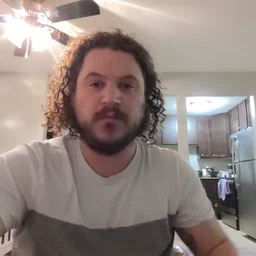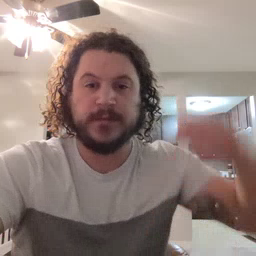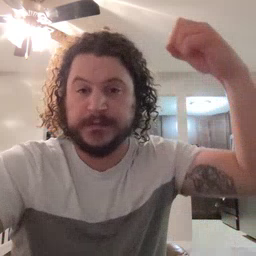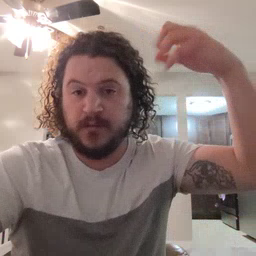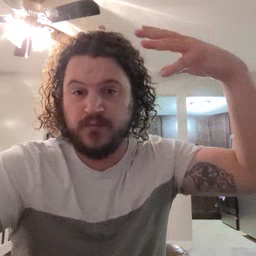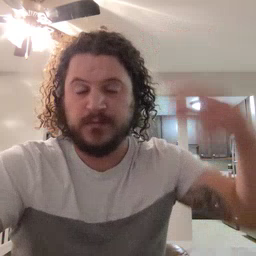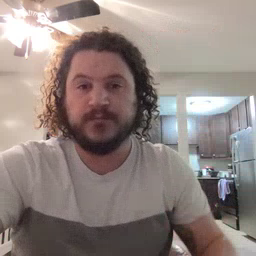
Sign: shower